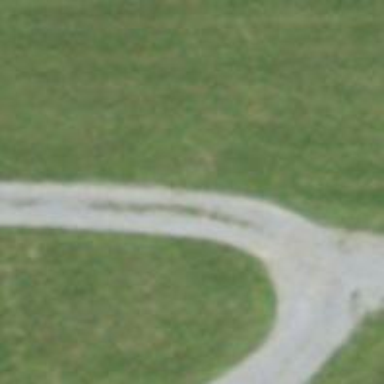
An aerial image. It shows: Service road with unpaved surface.